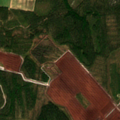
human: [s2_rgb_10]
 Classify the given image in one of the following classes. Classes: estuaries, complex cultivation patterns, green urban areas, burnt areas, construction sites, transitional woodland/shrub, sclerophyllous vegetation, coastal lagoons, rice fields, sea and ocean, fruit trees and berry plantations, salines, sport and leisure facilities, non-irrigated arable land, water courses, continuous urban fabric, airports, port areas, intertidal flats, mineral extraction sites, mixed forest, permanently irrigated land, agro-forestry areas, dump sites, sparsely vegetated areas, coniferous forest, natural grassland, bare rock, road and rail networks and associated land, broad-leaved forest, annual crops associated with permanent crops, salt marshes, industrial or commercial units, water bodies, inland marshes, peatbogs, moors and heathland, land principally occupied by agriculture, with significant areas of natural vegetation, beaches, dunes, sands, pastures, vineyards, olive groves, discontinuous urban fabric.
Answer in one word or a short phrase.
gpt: non-irrigated arable land, coniferous forest, peatbogs